Question: I'm working on a small project that's supposed to be a button on a bus, here's a picture to show what I mean:

You can see on the stop button that I'm using a box shadow, and that there's a yellow line right through the shadow and I was wondering if there's any way to remove it?
This is my CSS code:
'''
#Stick {
width: 90px;
height: 700px;
border: 1px solid black;
background: grey;
border-radius: 0%;
margin-top: -10px;
margin-bottom: 0px;
margin-left: 1150px;
margin-right: 0px;
}
#ButtonShell {
width: 120px;
height: 200px;
border: 1px solid grey;
background: yellow;
border-radius: ;
margin-top: -450px;
margin-bottom: 0px;
margin-left: 1135px;
margin-right: 0px;
}
#Button {
width: 70px;
height: 70px;
border: 1px solid yellow;
background: red;
border-radius: ;
margin-top: -135px;
margin-bottom: 0px;
margin-left: 1160px;
margin-right: 0px;
box-shadow: 2px 2px 10px 5px red;
}
#ButtonText {
color: white;
font-size: 20px;
font-family: Adobe Text Pro;
margin-top: 24px;
margin-bottom: 0px;
margin-left: 11px;
margin-right: 0px;
}
'''
And this is my HTML code:
'''
<div id="Stick"></div>
<div id="ButtonShell"></div>
<div id="Button">
<p id="ButtonText">STOP</p>
</div>
'''
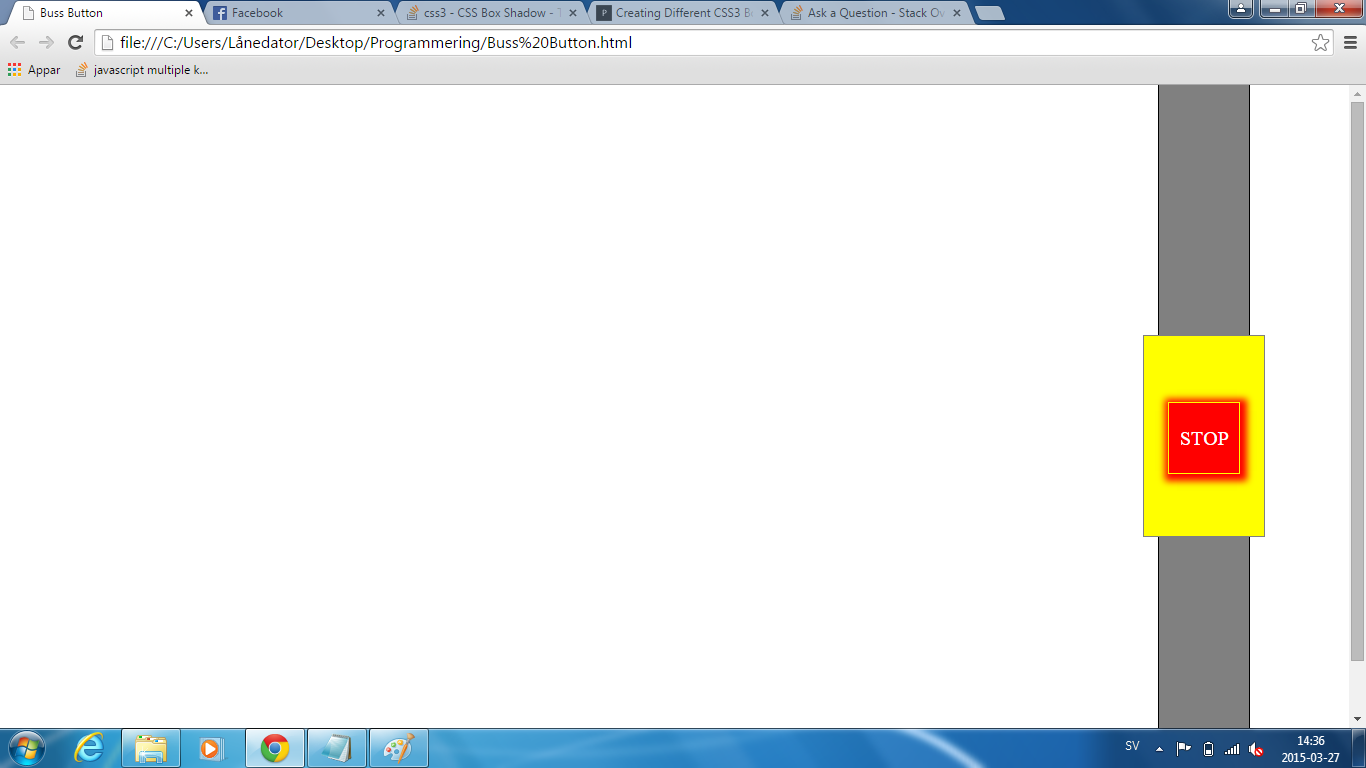
Answer: Remove this from your code 'border: 1px solid yellow;' from '#Button'
'''
#Stick {
width: 90px;
height: 700px;
border: 1px solid black;
background: grey;
border-radius: 0%;
margin-top: -10px;
margin-bottom: 0px;
margin-left: 1150px;
margin-right: 0px;
}
#ButtonShell {
width: 120px;
height: 200px;
border: 1px solid grey;
background: yellow;
border-radius: ;
margin-top: -450px;
margin-bottom: 0px;
margin-left: 1135px;
margin-right: 0px;
}
#Button {
width: 70px;
height: 70px;
background: red;
border-radius: ;
margin-top: -135px;
margin-bottom: 0px;
margin-left: 1160px;
margin-right: 0px;
box-shadow: 2px 2px 10px 5px red;
}
#ButtonText {
color: white;
font-size: 20px;
font-family: Adobe Text Pro;
margin-top: 24px;
margin-bottom: 0px;
margin-left: 11px;
margin-right: 0px;
}
'''
'''
<div id="Stick"></div>
<div id="ButtonShell"></div>
<div id="Button">
<p id="ButtonText">STOP</p>
</div>
'''